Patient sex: M
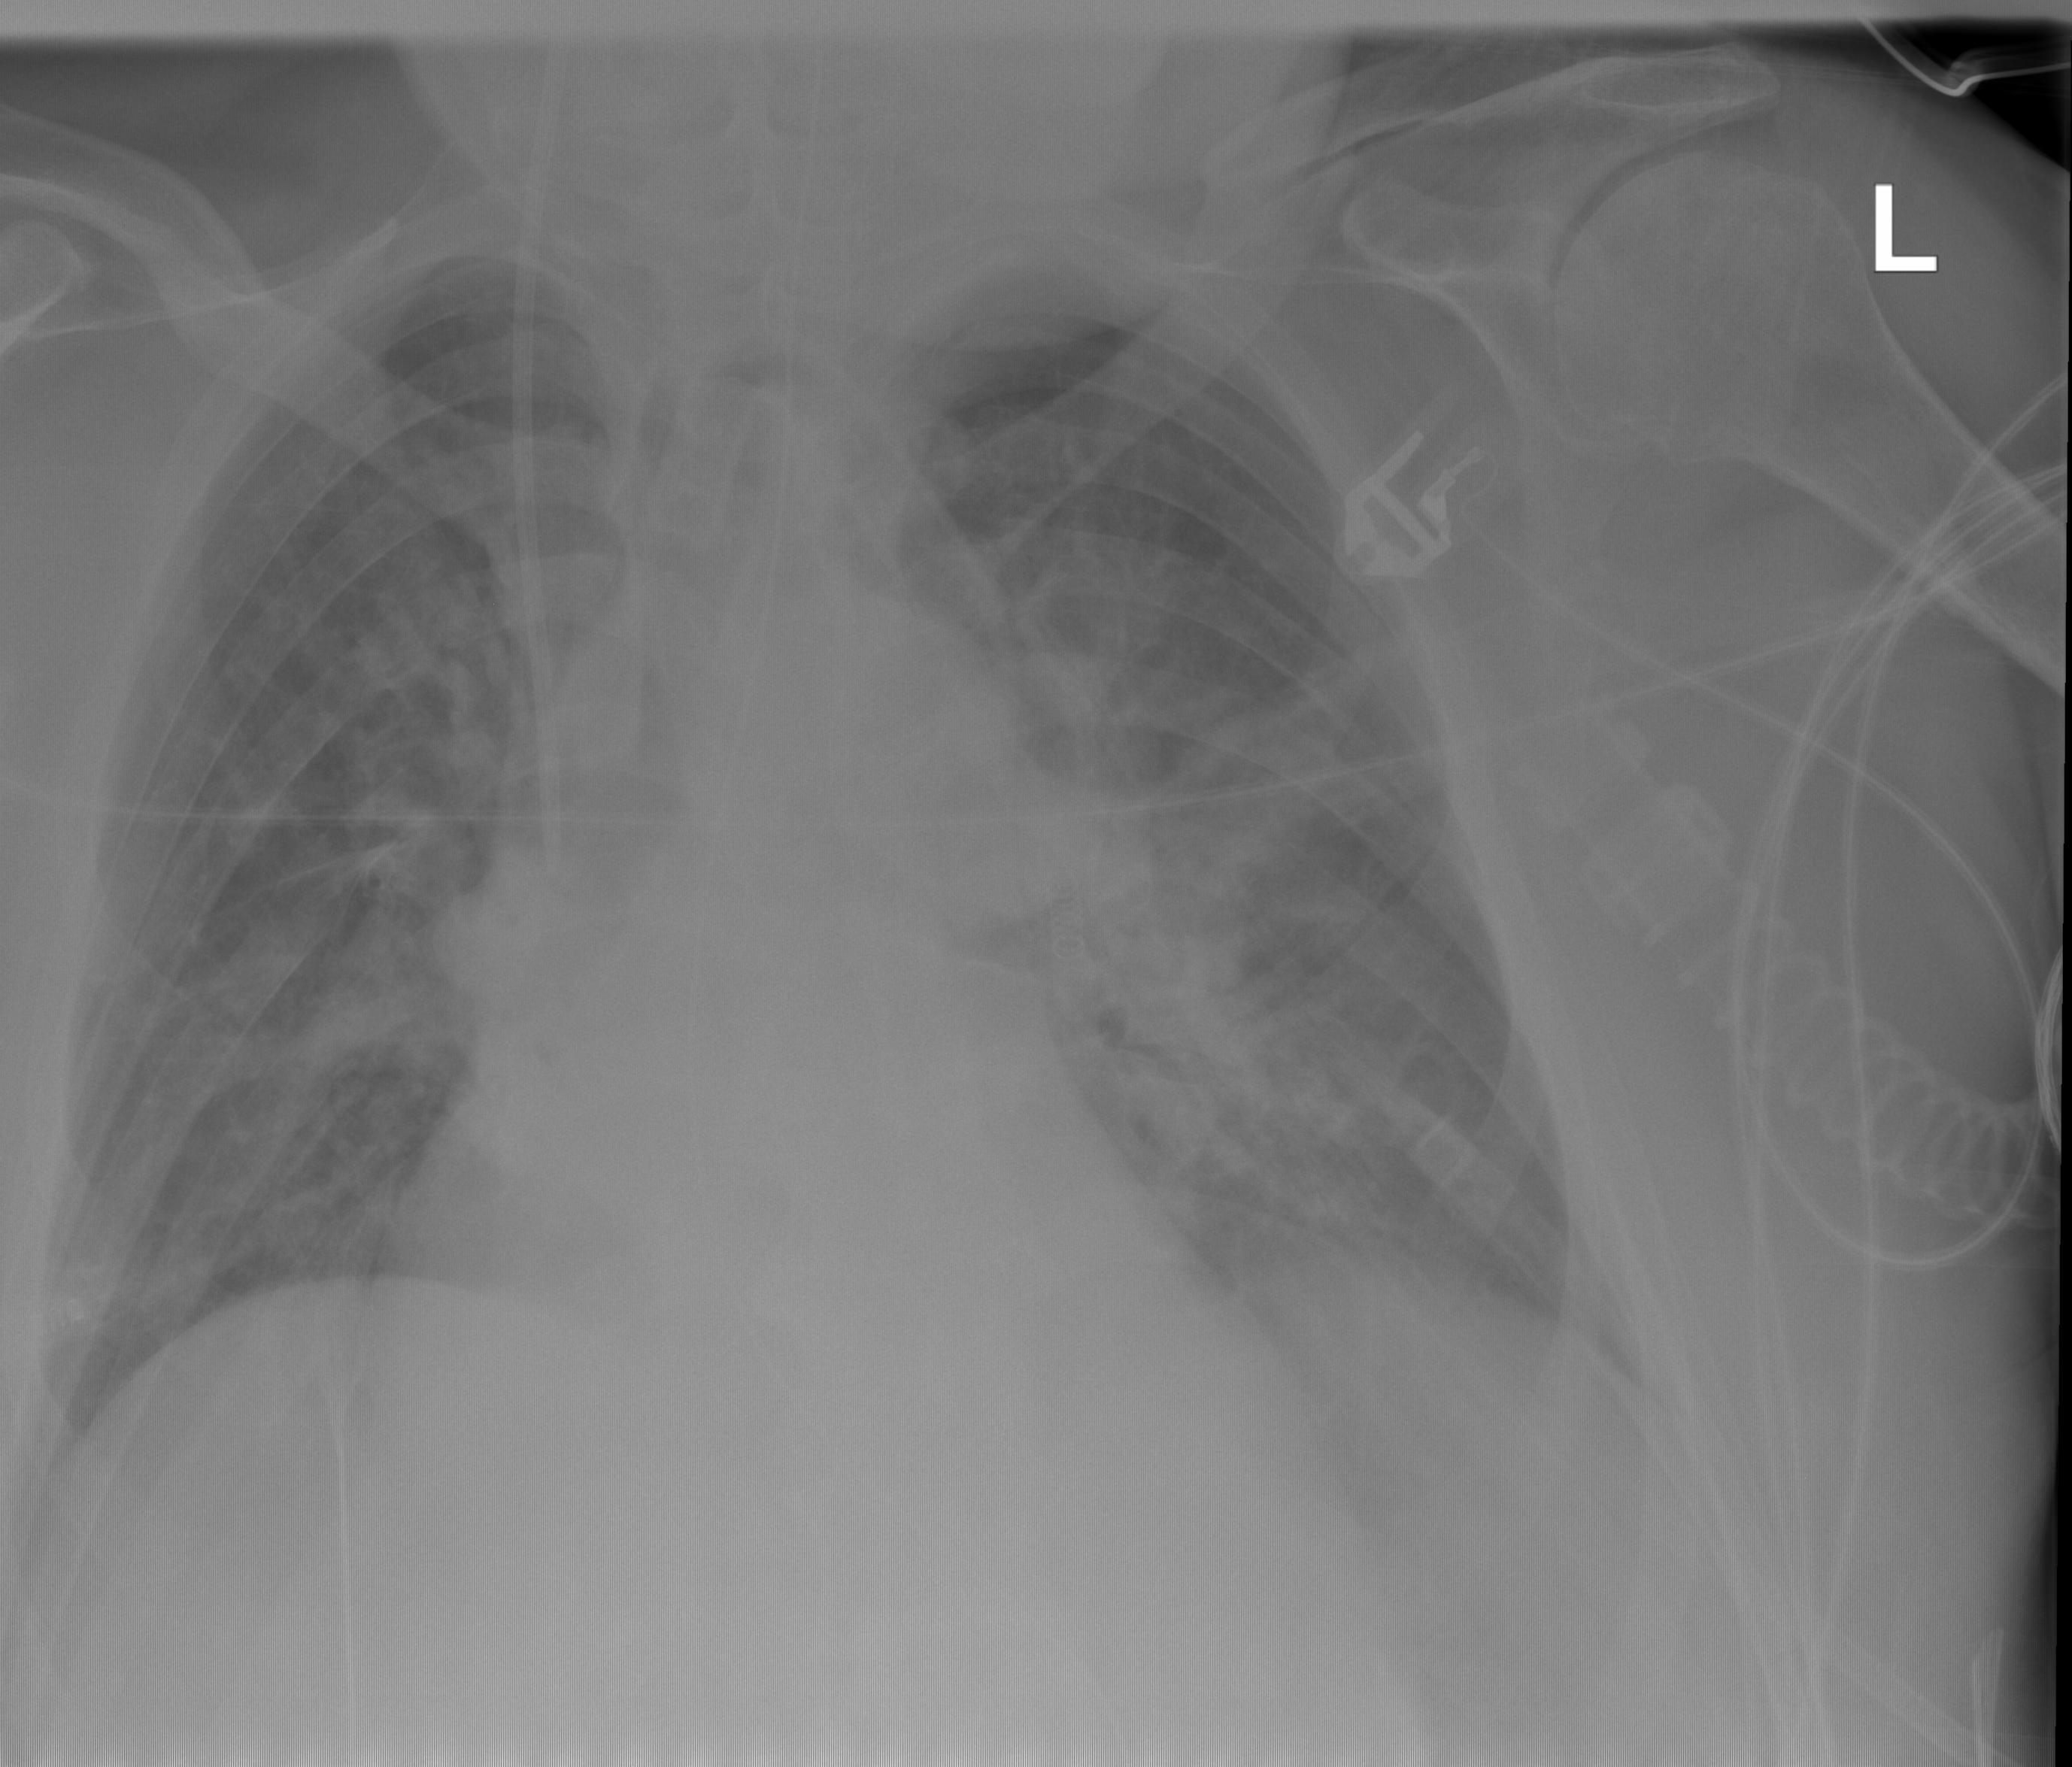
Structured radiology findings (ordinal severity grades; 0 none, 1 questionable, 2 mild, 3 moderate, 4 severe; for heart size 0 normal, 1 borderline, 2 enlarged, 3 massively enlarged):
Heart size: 0
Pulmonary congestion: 2
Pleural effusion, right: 2
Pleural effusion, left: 2
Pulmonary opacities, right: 0
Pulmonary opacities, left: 1
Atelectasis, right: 0
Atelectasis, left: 0